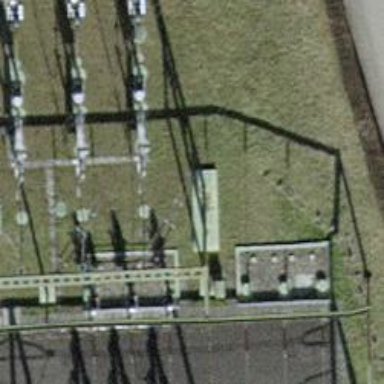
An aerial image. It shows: Insulator used in power equipment.